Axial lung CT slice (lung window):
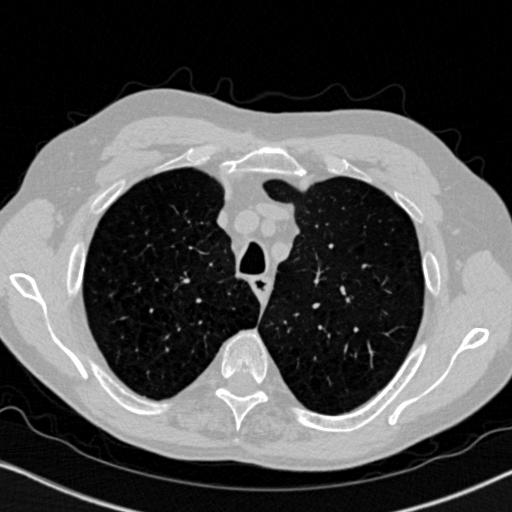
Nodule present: no